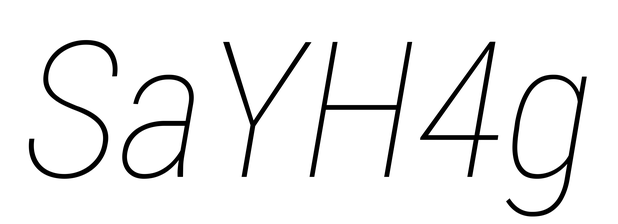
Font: Roboto-Italic_Condensed_Thin_Italic